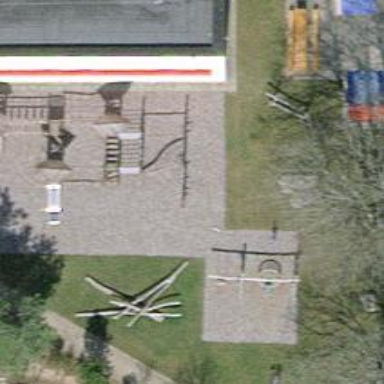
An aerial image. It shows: Playground area for leisure activities on the land.